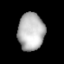
Tissue: lung
Cell type: Epithelial cells
Senescence score: 0.1502
Nuclear area (px): 962
Mean DAPI intensity: 183.159